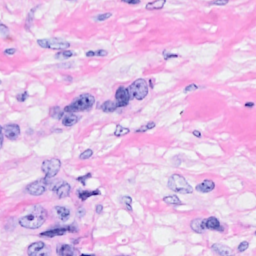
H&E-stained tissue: Breast